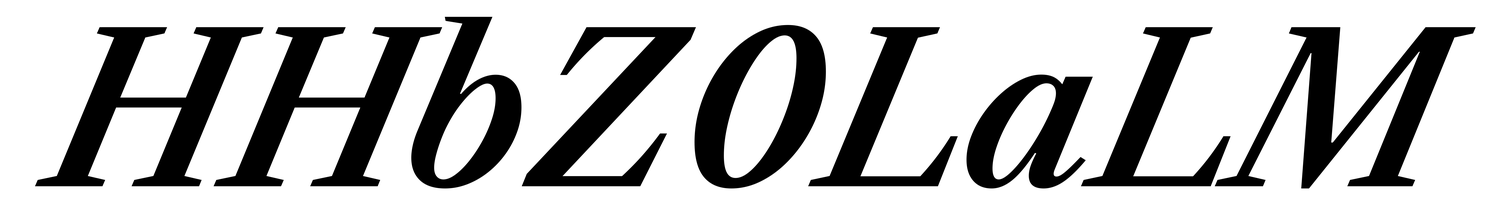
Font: LibreCaslonText-Italic_SemiBold_Italic